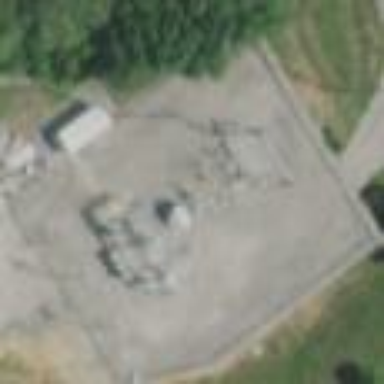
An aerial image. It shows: Power substation.